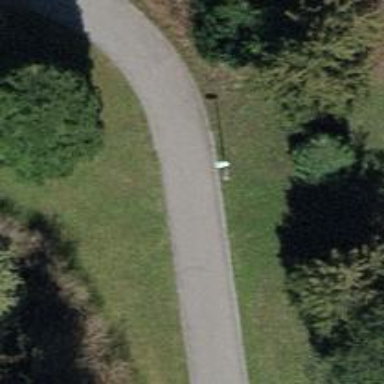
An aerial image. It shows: Asphalt cycleway that is shared.